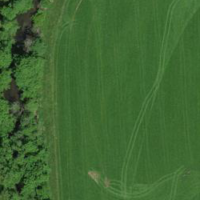
EUNIS habitat code: 24
Species observed at this site:
Prunus padus